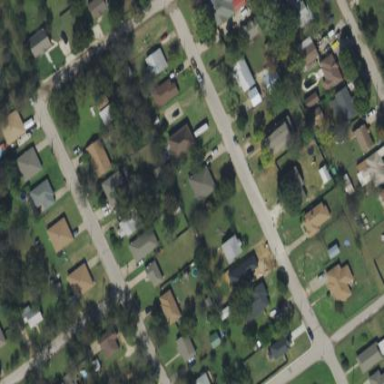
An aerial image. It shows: This residential area consists of single-family homes.